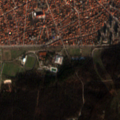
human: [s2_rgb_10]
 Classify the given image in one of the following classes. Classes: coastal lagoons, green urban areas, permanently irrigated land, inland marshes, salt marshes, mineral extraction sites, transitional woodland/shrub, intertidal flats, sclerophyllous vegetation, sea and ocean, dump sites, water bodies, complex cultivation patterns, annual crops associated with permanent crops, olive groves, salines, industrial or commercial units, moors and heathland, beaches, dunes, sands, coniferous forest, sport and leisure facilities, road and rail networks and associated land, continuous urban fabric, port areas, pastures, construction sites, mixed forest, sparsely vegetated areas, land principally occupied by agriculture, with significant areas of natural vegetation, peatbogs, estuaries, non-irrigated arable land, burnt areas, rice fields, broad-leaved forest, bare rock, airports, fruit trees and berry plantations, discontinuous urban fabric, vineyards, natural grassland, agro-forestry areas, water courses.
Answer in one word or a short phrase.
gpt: discontinuous urban fabric, sport and leisure facilities, mixed forest